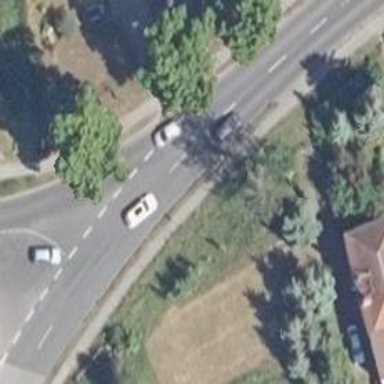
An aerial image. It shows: Secondary road with asphalt surface.